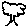
Label: tree